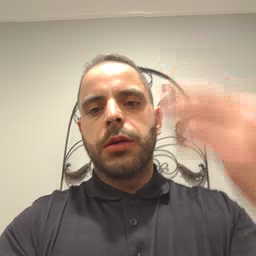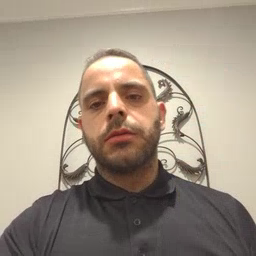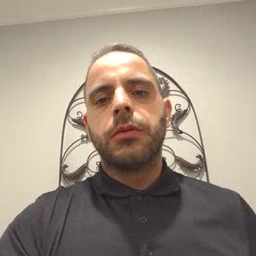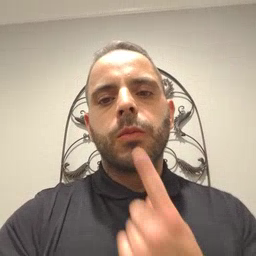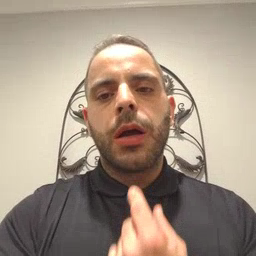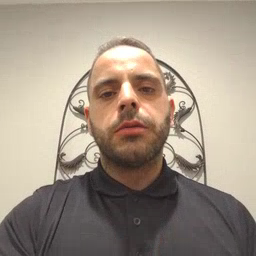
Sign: red